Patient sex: M
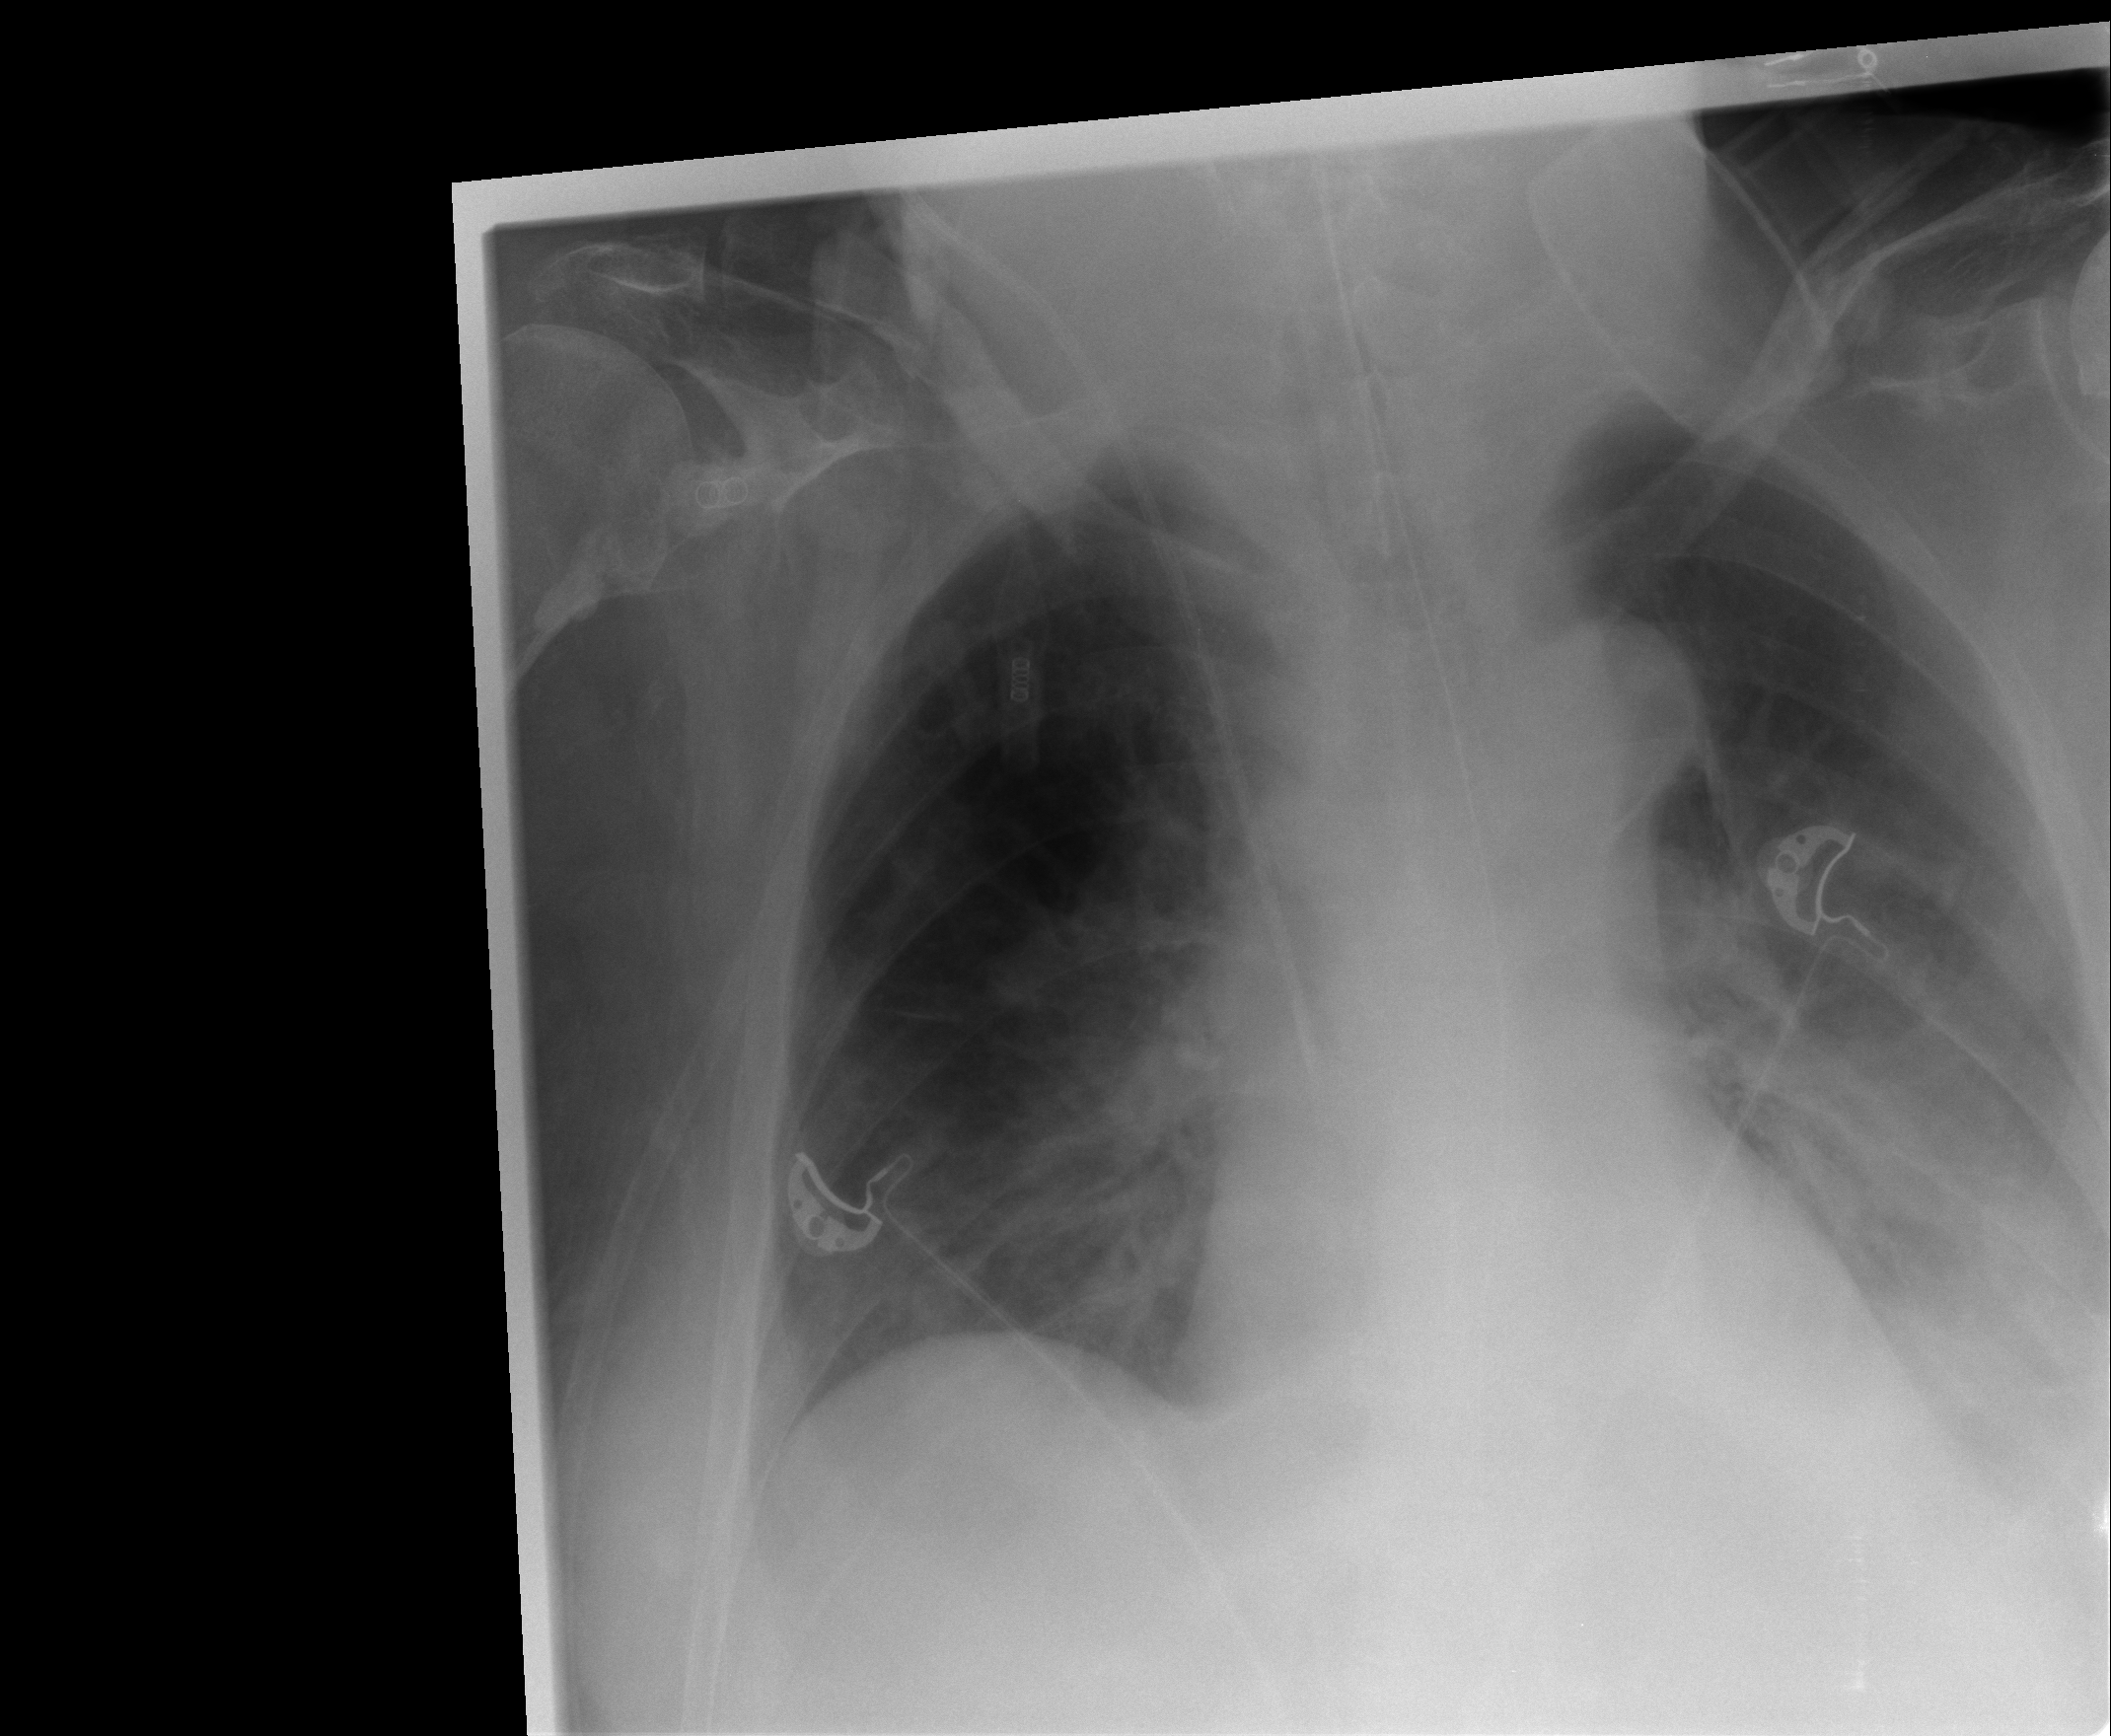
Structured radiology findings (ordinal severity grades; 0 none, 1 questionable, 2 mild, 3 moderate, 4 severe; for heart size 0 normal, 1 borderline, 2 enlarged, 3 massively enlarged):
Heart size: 0
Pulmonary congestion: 0
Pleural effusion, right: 0
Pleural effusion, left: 2
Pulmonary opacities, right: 0
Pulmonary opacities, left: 0
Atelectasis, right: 2
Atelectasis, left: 2